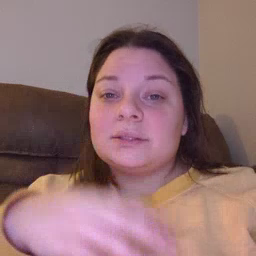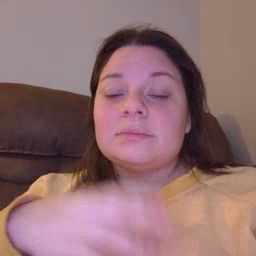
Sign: owl